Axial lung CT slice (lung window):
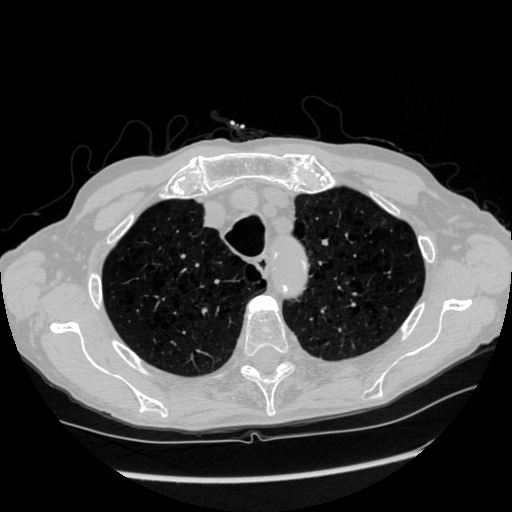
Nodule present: no